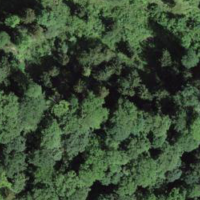
EUNIS habitat code: 41
Species observed at this site:
Melittis melissophyllum
Ilex aquifolium